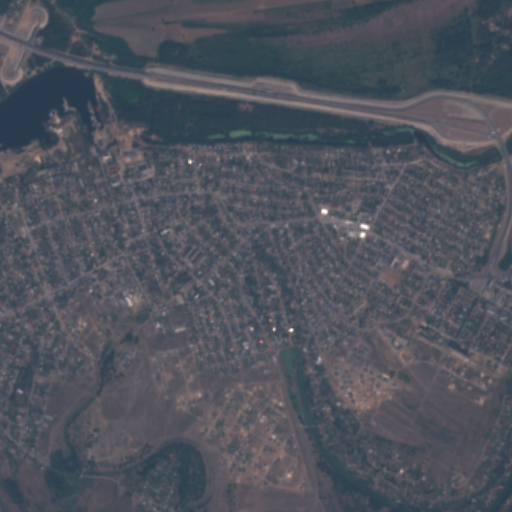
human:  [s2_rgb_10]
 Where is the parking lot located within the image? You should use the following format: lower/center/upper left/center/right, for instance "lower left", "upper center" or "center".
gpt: The parking lot is located in the center of the image.
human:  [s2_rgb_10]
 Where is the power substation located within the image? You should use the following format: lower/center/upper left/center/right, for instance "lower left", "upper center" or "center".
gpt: The power substation is located in the center left of the image.
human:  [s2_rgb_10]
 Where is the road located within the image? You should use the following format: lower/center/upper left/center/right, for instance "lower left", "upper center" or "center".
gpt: There is no road in the image.